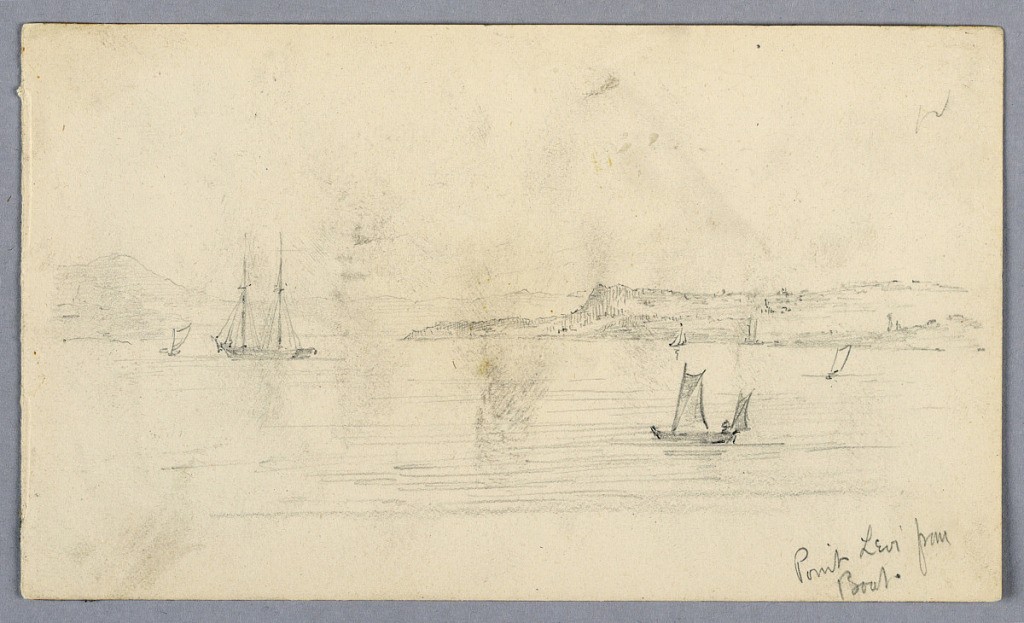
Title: Point Levi From Boat
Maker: Arnold William Brunner, American, 1857–1925
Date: ca. 1881
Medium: Graphite on paper
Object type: Drawing
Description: Water and sailboats, foreground, ridge and mountain, beyond.